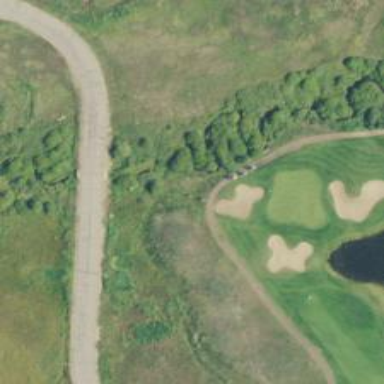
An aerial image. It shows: Asphalt path designated as golf cartpath.